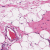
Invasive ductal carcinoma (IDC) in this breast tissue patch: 0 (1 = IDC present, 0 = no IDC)